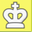
Piece: wK